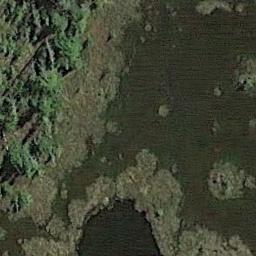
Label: wetland